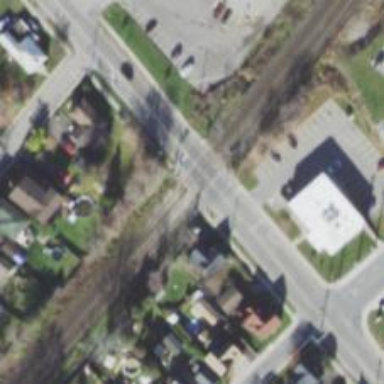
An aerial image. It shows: Railway crossing with full barriers.